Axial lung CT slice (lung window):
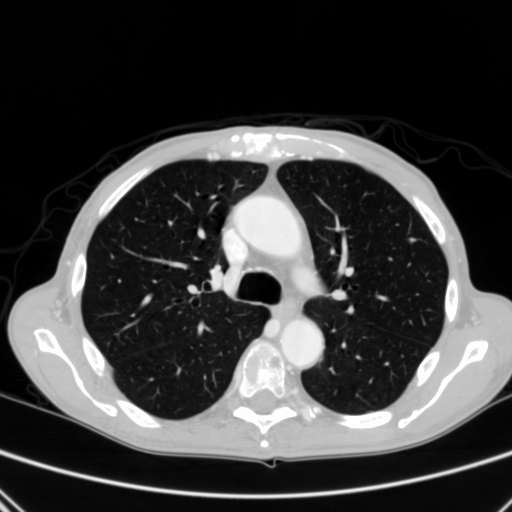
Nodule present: yes
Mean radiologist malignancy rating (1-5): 2